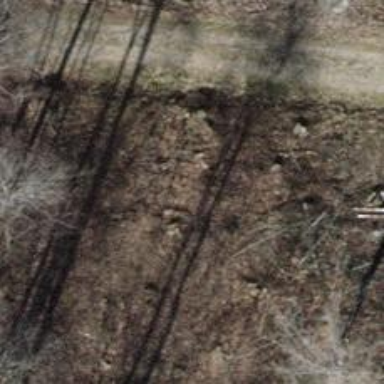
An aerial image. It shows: Hunting stand.